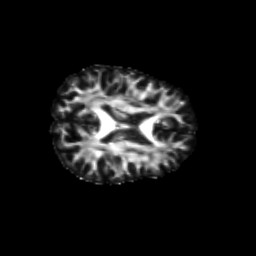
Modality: FA
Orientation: axial
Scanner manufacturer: siemens
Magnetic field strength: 3 T
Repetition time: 9.2 s
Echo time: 0.084 s